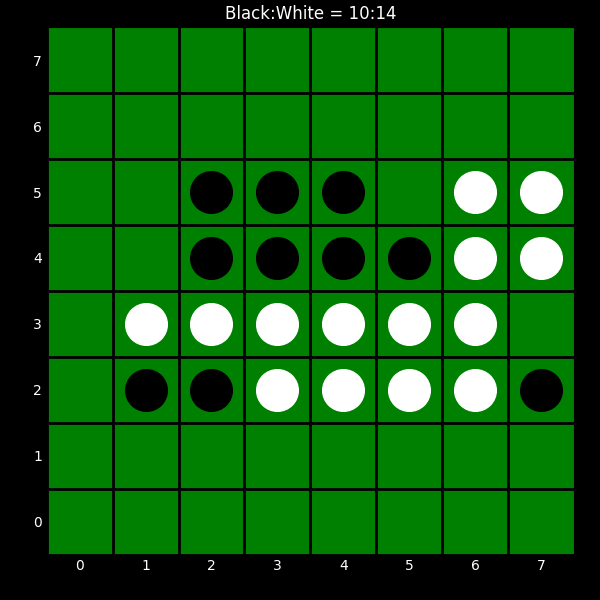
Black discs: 10
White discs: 14